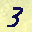
Label: 3